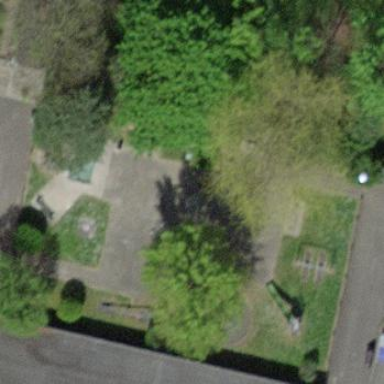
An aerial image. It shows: Playground area for leisure land.